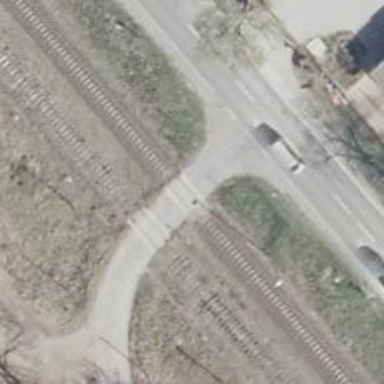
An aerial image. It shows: Railway level crossing.